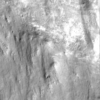
Label: not_dusty